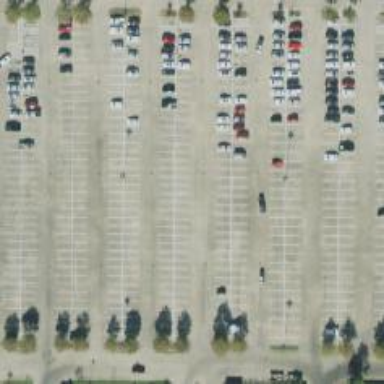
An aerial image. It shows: Parking space.